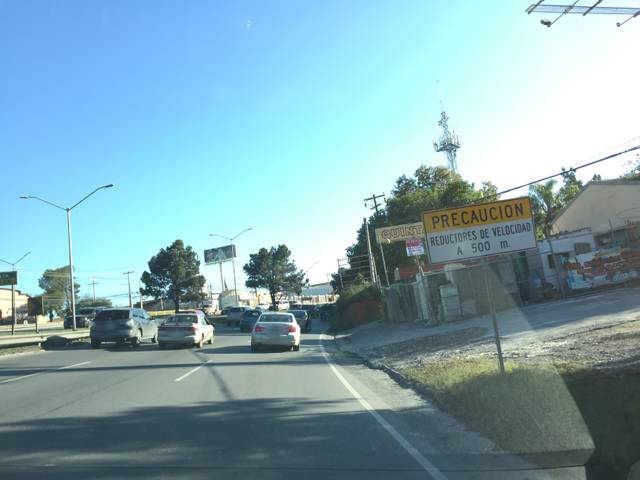
Region: Mexico
Coordinates: 25.596, -100.261